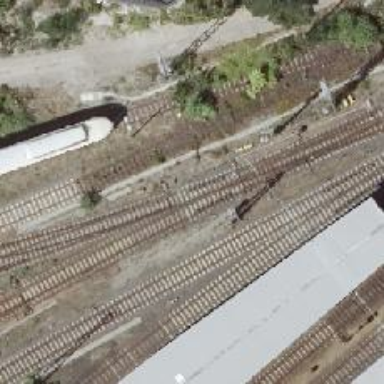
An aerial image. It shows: Railway signal.